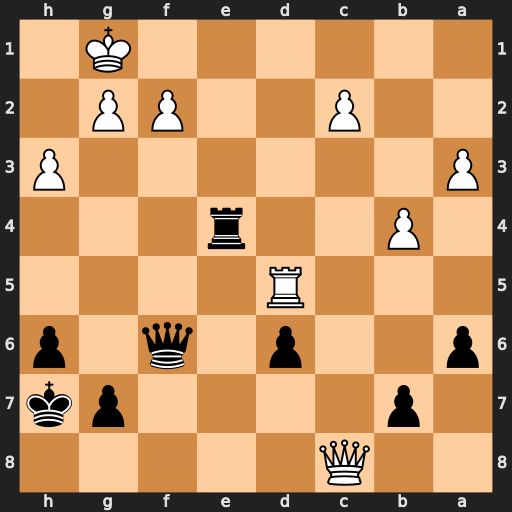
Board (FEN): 2Q5/1p4pk/p2p1q1p/3R4/1P2r3/P6P/2P2PP1/6K1
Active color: b
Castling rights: -
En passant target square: -
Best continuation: Re1+ Kh2 Qf4+ g3 Qxf2#